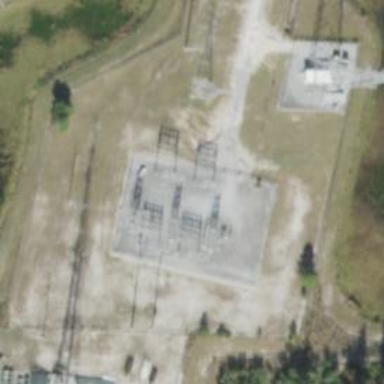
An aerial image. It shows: Substation for switching power equipment surrounded by fence.